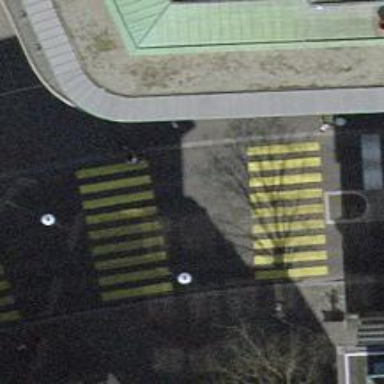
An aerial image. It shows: Crossing with traffic signals.